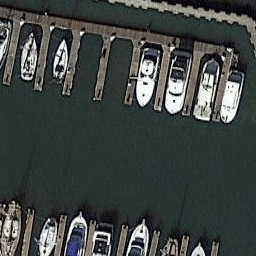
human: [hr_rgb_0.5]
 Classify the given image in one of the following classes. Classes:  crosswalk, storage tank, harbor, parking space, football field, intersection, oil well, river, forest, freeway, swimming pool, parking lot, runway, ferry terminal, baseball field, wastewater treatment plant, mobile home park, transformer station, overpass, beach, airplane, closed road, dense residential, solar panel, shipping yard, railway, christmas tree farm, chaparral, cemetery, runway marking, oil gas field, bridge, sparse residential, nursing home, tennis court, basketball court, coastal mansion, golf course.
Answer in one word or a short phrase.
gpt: harbor